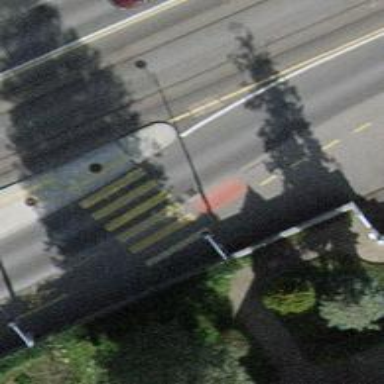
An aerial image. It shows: Marked zebra crossing on the road.